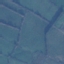
Land use / land cover: Pasture